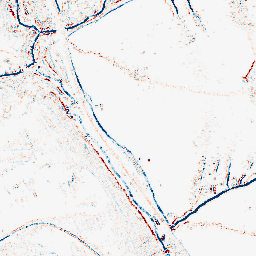
Category: morphological
Decomposition family: morphological_square
Decomposition parameters: operation: average
size: 3
Upsampling method: lanczos
Upsampling parameters: scale: 4
Upsampling scale: 4